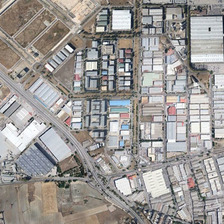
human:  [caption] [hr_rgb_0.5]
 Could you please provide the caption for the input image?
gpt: many buildings and some bareland are in an industrial area .

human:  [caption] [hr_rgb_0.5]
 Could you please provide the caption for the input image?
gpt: many buildings and some bareland are in an industrial area .

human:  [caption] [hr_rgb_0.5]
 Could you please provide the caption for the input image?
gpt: many buildings and some bareland are in an industrial area .

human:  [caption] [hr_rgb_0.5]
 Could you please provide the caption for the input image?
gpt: many buildings and some bareland are in an industrial area .

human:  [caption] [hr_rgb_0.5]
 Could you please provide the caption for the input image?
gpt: many buildings and some bareland are in an industrial area .